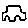
Label: car